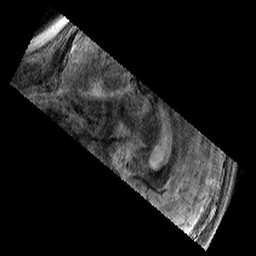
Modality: T2w
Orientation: sagittal
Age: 10
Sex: male
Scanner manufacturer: siemens
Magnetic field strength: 3 T
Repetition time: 9.23 s
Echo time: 0.067 s